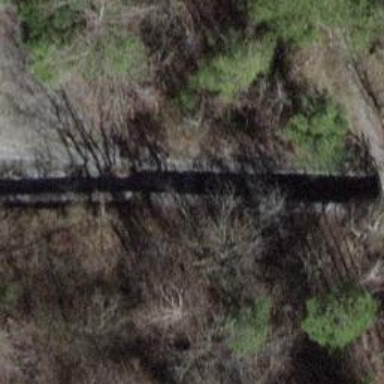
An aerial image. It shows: Steep culvert tunnel serving as drain for waterway.